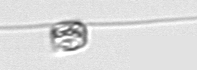
Label: Chaetoceros_danicus